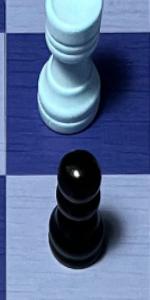
Label: Pawn_Black